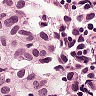
Metastatic tissue present: yes